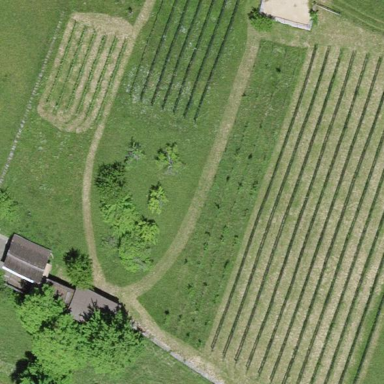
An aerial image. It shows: Beautiful vineyard in the countryside.